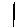
Label: line